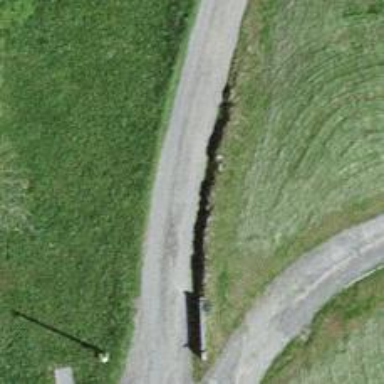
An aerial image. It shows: Unclassified road with paved surface.